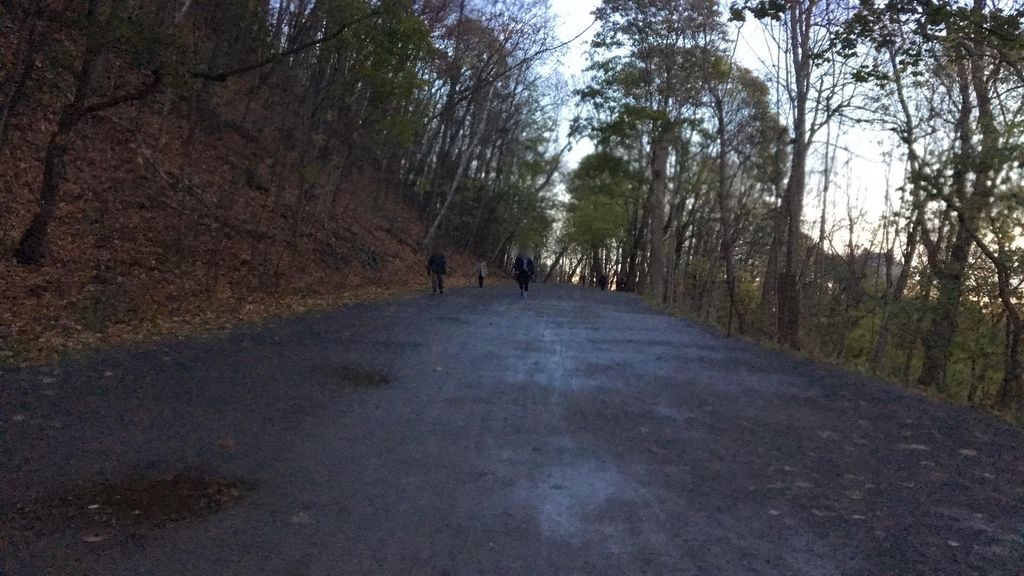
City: montreal